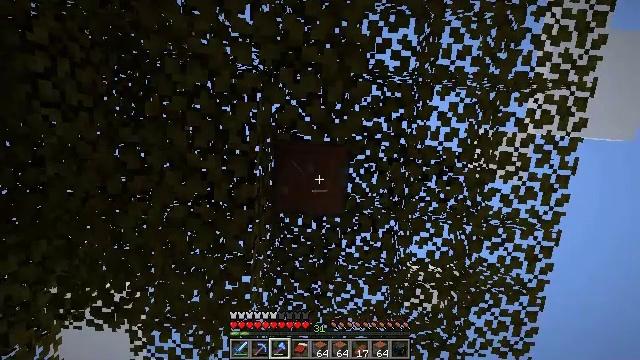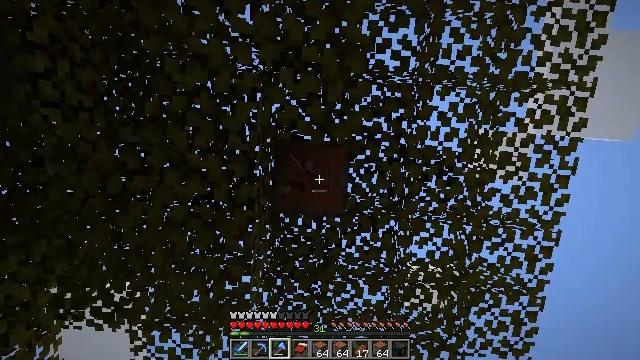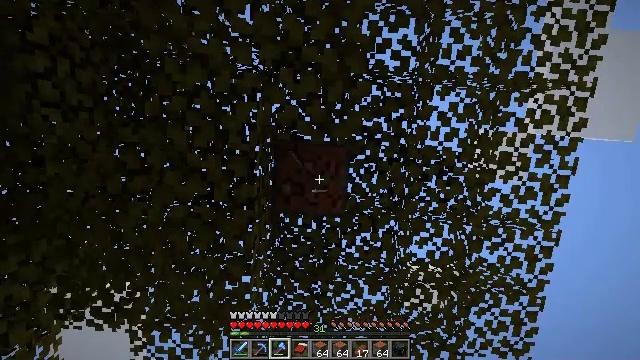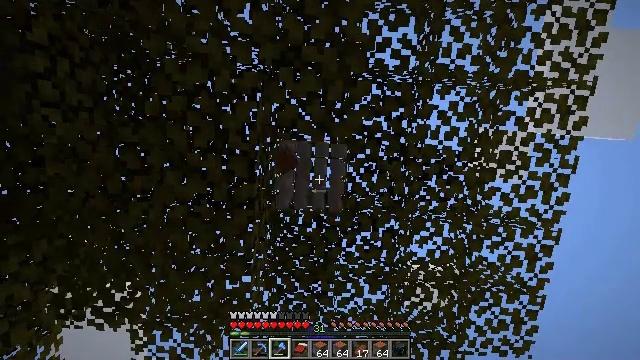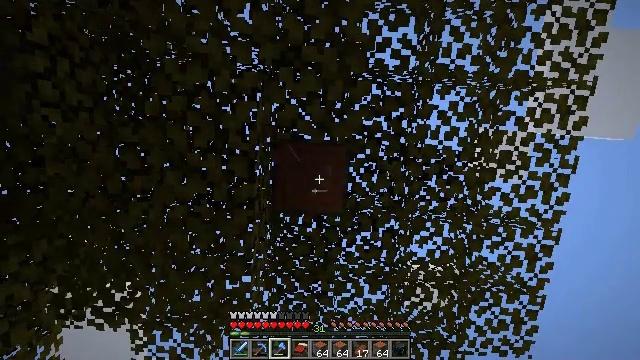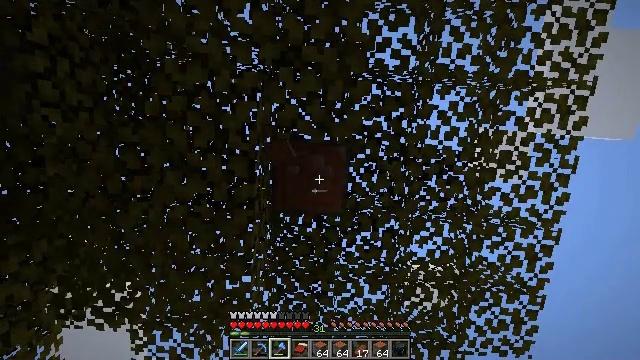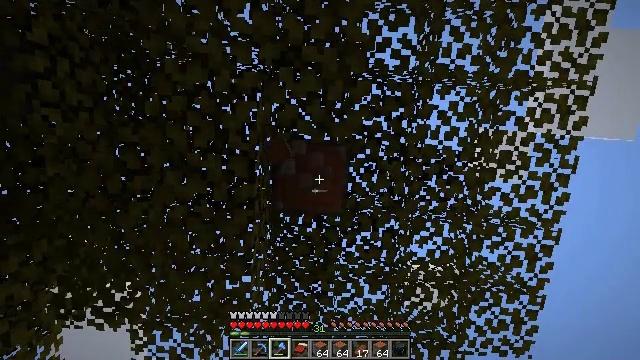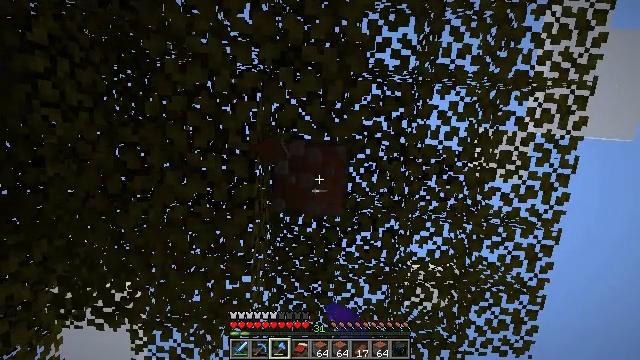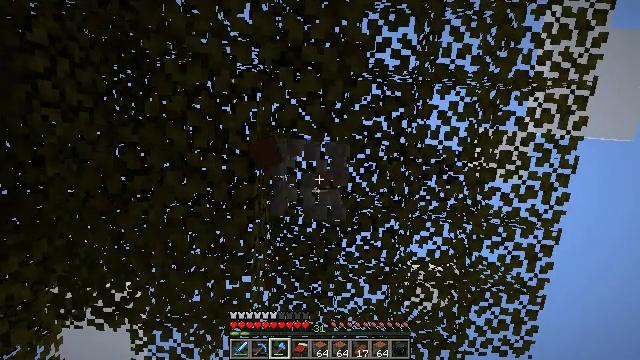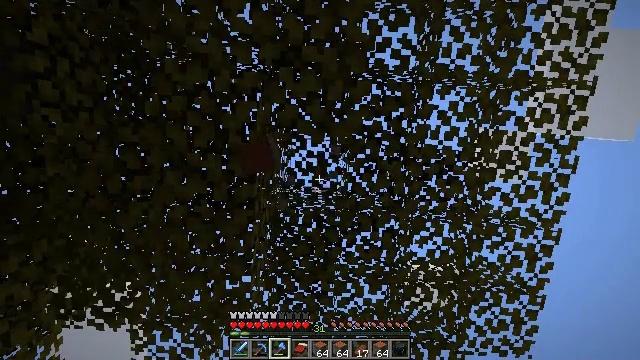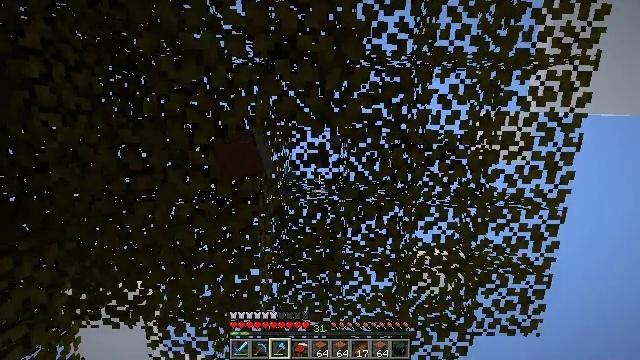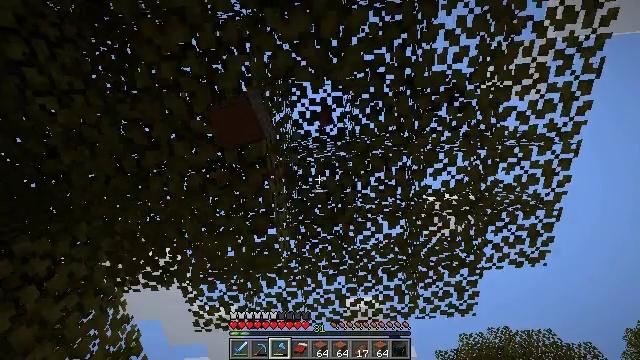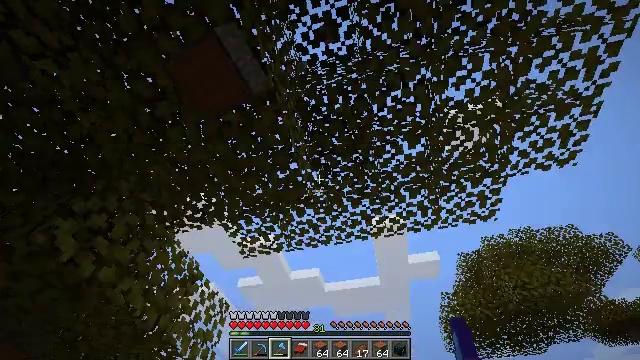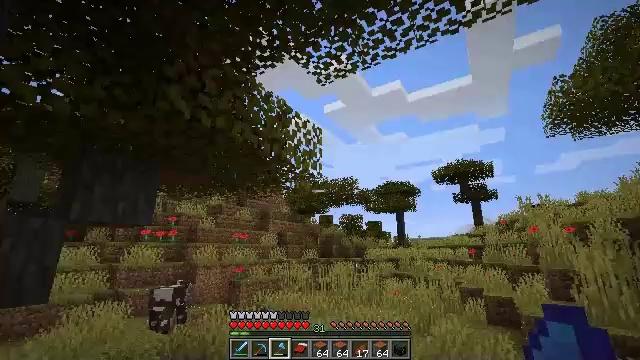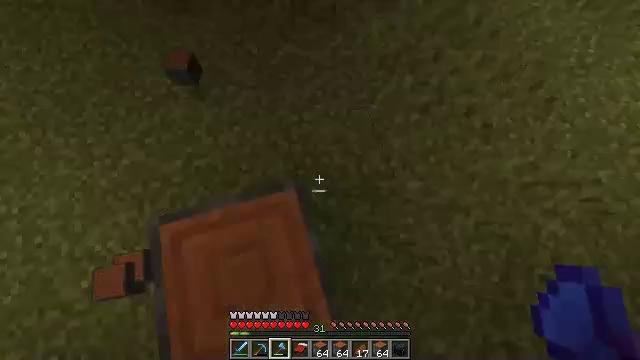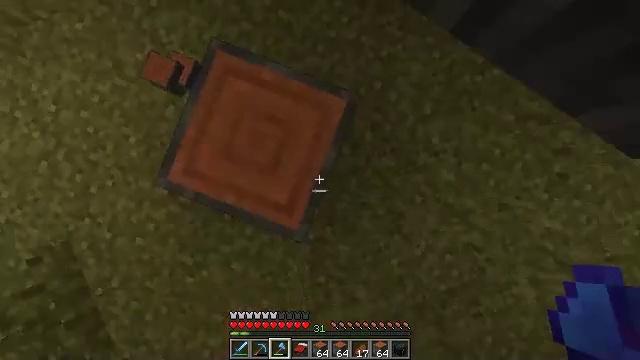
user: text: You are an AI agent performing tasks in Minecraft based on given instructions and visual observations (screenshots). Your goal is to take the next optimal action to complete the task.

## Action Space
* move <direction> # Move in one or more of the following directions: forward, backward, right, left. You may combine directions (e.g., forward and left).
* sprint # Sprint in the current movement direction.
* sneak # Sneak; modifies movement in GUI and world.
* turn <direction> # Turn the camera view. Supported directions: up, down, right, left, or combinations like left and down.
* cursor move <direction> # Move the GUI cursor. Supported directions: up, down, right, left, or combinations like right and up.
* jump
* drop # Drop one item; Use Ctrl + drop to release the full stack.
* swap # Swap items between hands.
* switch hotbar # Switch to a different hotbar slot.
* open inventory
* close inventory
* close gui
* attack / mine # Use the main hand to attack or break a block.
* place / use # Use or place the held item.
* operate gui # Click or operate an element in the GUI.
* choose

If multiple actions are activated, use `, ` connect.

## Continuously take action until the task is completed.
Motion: motion action
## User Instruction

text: Harvest the acacia log from the forest.
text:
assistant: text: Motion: attack / mine
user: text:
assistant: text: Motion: attack / mine
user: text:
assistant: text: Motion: attack / mine
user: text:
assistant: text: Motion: attack / mine
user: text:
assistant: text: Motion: attack / mine
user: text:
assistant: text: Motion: attack / mine
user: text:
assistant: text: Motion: attack / mine
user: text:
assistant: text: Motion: attack / mine
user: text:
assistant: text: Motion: no_op
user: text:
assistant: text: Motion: turn left and down
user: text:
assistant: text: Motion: turn left and down
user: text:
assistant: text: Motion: turn left and down
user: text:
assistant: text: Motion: turn left and down
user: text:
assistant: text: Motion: turn left and down
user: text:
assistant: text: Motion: turn left and down
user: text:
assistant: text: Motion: turn left and down, attack / mine
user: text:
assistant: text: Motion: turn down, attack / mine
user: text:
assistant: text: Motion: attack / mine
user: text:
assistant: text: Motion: turn right, attack / mine
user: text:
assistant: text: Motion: attack / mine
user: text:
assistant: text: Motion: turn left and up, attack / mine
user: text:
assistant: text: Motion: turn left and up, attack / mine
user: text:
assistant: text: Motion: turn left and up, attack / mine
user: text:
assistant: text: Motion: turn right and up
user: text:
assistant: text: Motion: turn right and up
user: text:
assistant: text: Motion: turn right and up
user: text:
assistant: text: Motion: move forward and move left, turn right and up
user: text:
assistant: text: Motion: move forward and move left, turn right and up
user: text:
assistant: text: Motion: move forward and move left, turn right and up
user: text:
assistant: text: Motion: move forward and move left, turn right and up